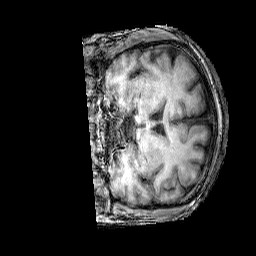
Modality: T1w
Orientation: coronal
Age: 39
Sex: female
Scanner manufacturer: siemens
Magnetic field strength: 3 T
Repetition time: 2.25 s
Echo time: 0.00411 s